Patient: sex M, age 67
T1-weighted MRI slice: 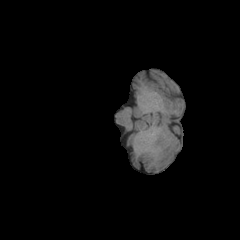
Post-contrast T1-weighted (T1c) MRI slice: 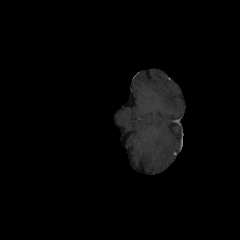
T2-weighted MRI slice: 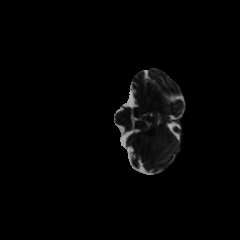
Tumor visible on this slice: no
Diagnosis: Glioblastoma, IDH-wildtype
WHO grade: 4